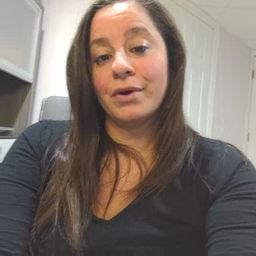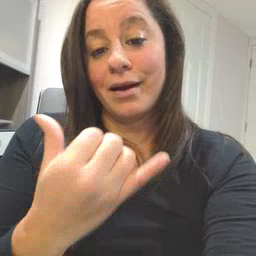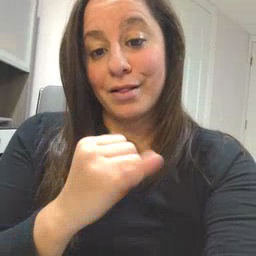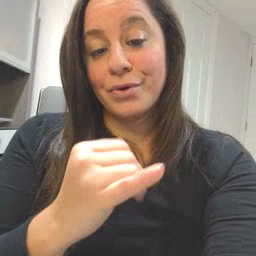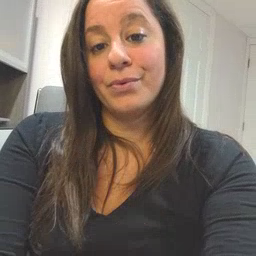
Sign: yellow